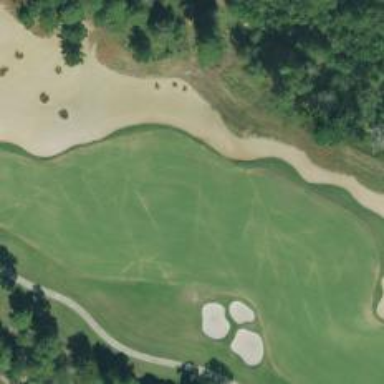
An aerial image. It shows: Golf bunker filled with natural sand.